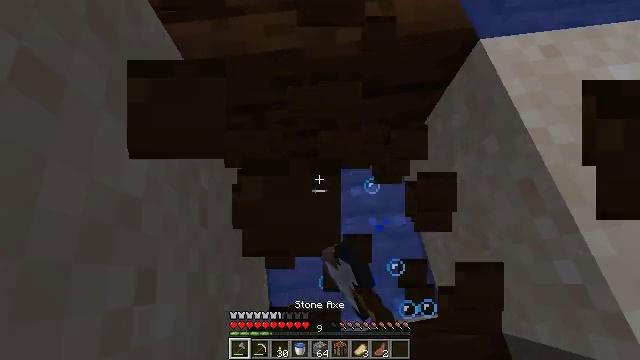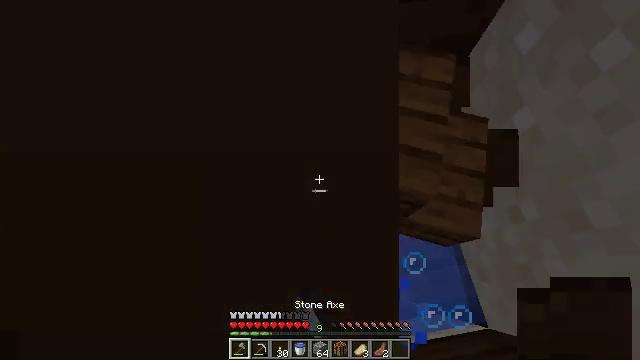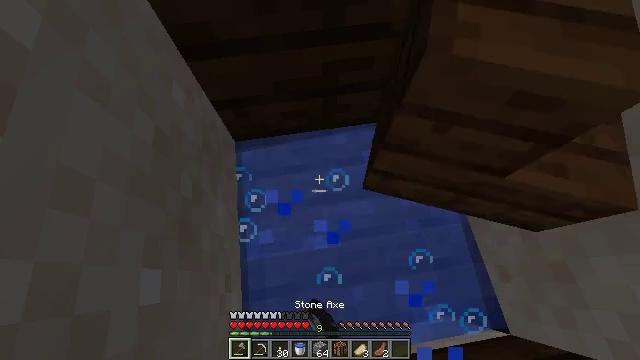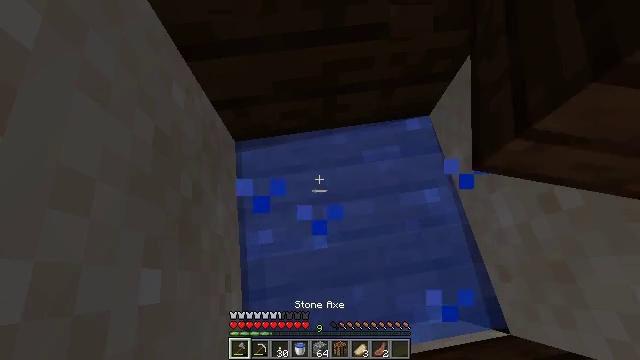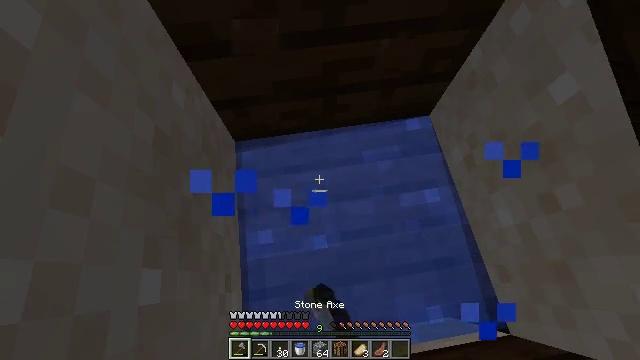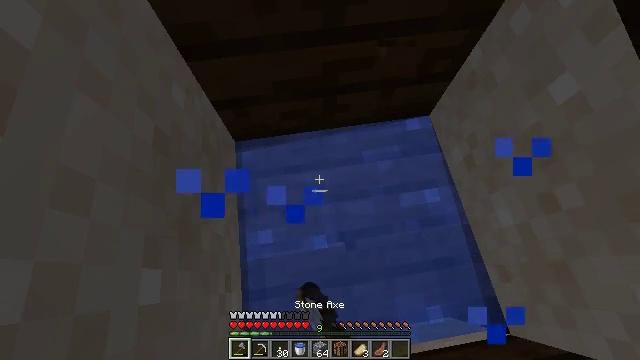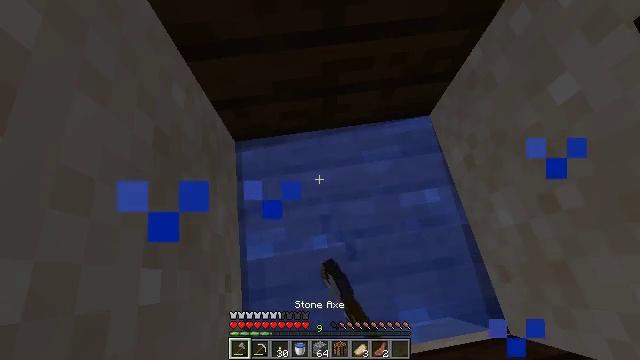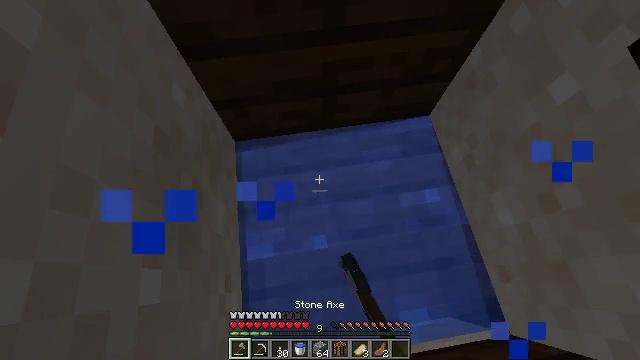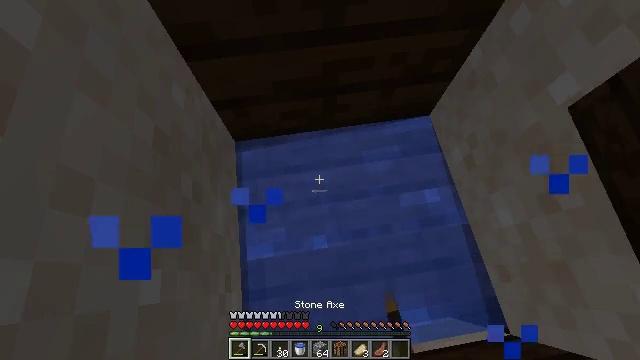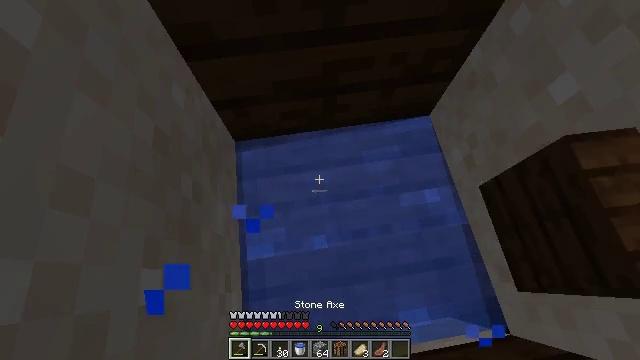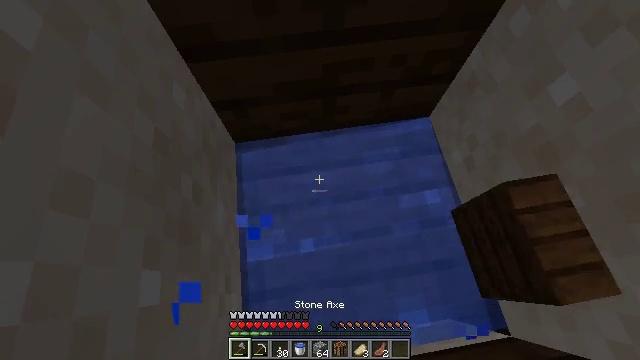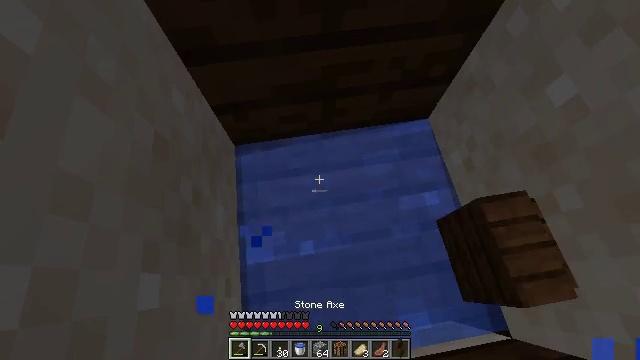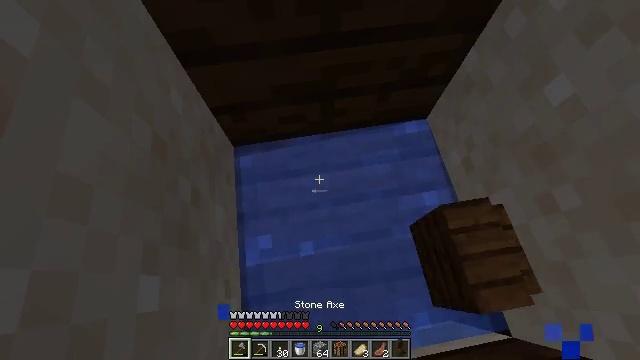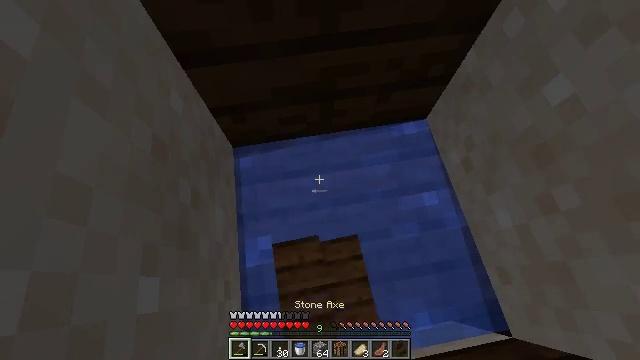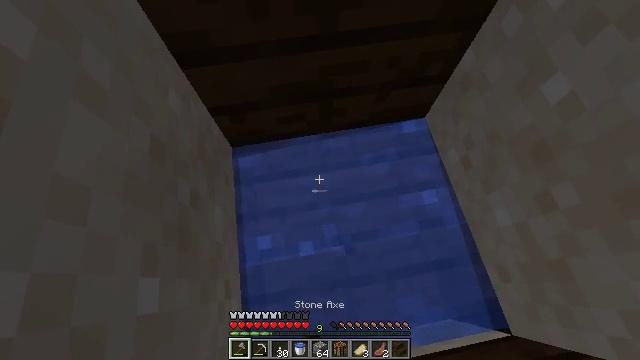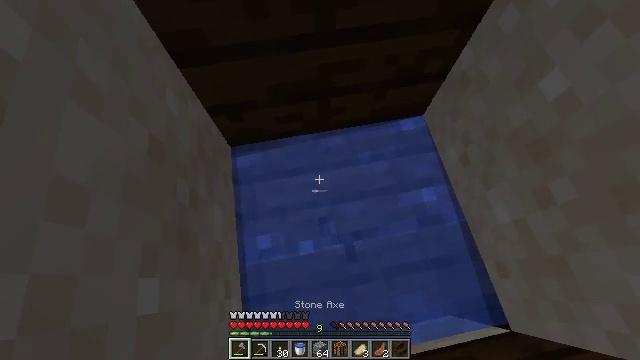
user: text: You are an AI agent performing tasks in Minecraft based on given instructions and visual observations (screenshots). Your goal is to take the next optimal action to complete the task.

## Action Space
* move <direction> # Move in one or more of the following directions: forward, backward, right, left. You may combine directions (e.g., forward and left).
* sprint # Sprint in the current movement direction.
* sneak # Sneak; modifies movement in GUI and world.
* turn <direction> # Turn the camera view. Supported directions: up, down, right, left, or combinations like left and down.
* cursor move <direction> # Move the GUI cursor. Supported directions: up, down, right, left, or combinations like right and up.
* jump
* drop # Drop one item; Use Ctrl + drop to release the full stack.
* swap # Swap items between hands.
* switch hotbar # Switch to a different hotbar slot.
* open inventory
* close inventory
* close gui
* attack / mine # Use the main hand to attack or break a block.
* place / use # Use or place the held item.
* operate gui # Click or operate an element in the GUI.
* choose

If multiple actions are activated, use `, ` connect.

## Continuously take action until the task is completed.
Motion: motion action
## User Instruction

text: Gather the jungle slab for reuse.
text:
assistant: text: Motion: attack / mine
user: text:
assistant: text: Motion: attack / mine
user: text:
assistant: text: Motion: attack / mine
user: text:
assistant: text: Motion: attack / mine
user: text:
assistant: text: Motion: attack / mine
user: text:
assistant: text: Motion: attack / mine
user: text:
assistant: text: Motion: no_op
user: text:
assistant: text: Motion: no_op
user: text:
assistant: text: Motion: no_op
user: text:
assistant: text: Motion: no_op
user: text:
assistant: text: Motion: no_op
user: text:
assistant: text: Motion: no_op
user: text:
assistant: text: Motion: attack / mine
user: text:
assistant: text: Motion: attack / mine
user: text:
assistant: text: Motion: attack / mine
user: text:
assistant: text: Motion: attack / mine
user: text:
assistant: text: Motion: attack / mine
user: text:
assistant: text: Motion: turn right, attack / mine
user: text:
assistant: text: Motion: turn right, attack / mine
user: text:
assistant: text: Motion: turn right, attack / mine
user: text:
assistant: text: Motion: turn right, attack / mine
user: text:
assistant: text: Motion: turn right, attack / mine
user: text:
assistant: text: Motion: turn right, attack / mine
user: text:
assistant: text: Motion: turn right, attack / mine
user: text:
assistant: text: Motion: turn right, attack / mine
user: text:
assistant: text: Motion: attack / mine
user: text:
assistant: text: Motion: attack / mine
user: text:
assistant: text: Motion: attack / mine
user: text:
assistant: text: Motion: attack / mine
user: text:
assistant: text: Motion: turn right, attack / mine